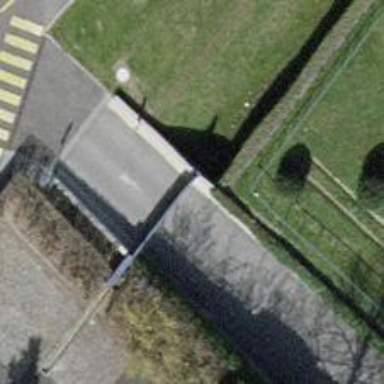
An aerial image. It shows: Gate.